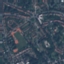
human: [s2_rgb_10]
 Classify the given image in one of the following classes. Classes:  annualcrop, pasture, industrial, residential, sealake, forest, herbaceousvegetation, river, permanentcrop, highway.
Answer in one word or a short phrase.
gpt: Residential